Interaction volume radius: 10 \u00c5
Interaction volume height: 15 \u00c5
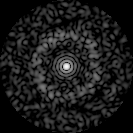
Disorder parameter: 0.8165